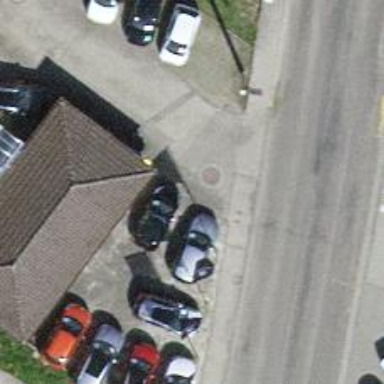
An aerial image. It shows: Post box is visible.